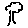
Label: tree